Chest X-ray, PA view. Patient: 35 years old, sex F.
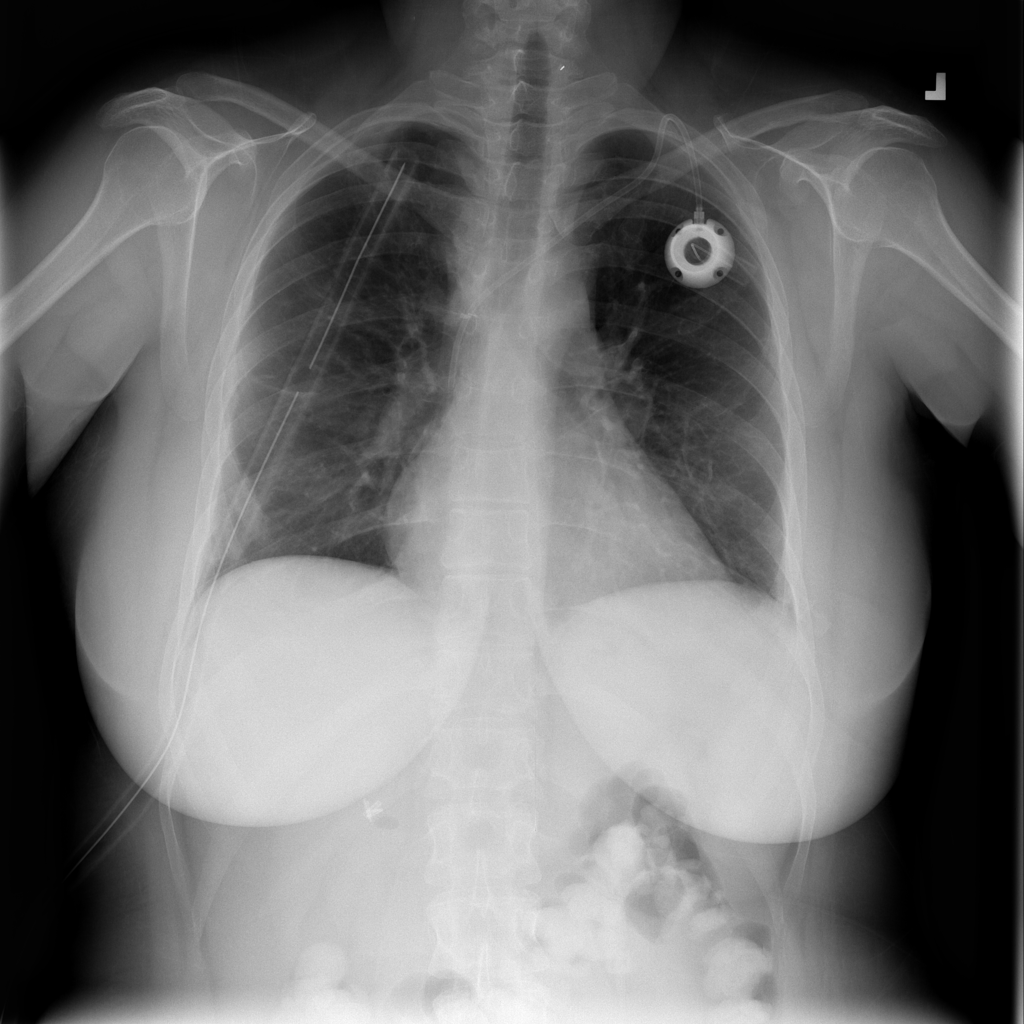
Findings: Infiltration